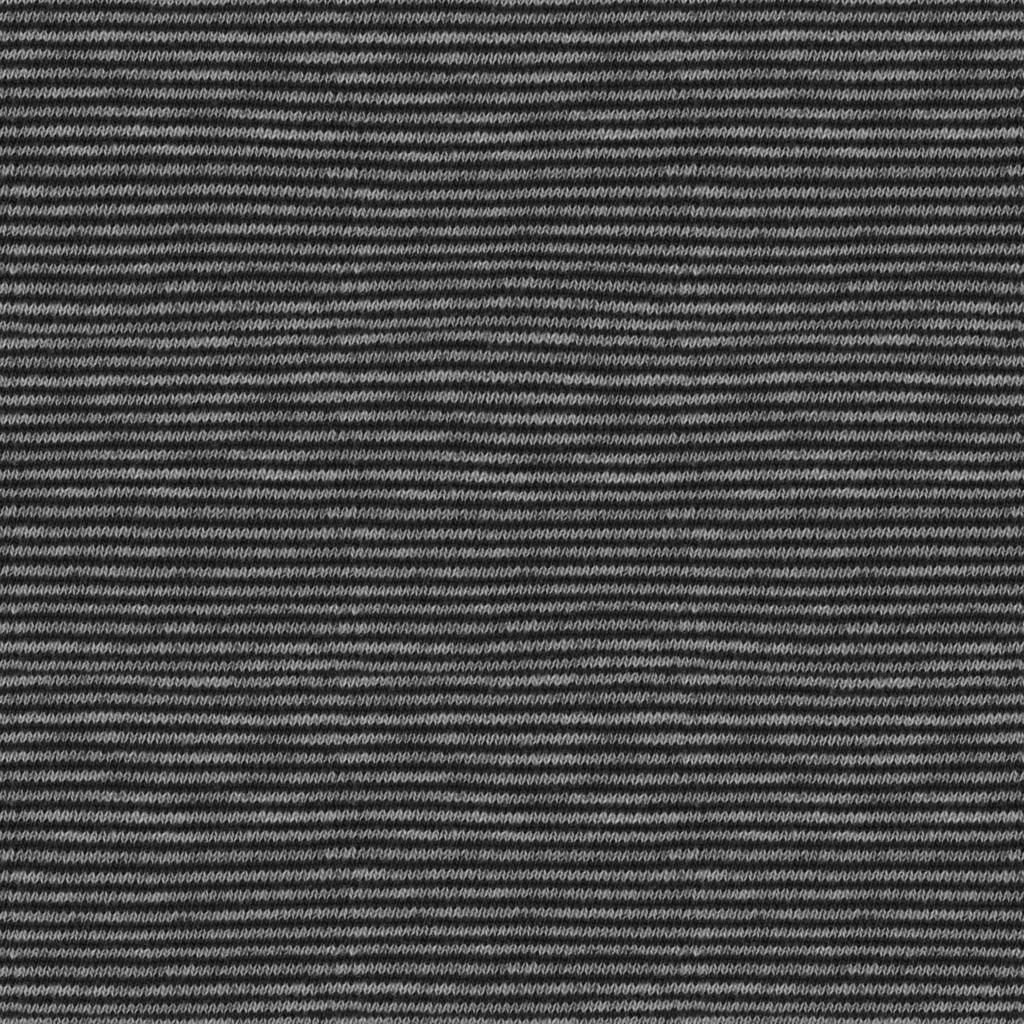
Texture map type: Color